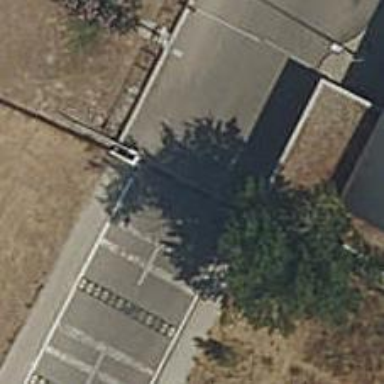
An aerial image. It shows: Gate.